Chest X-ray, PA view. Patient: 42 years old, sex F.
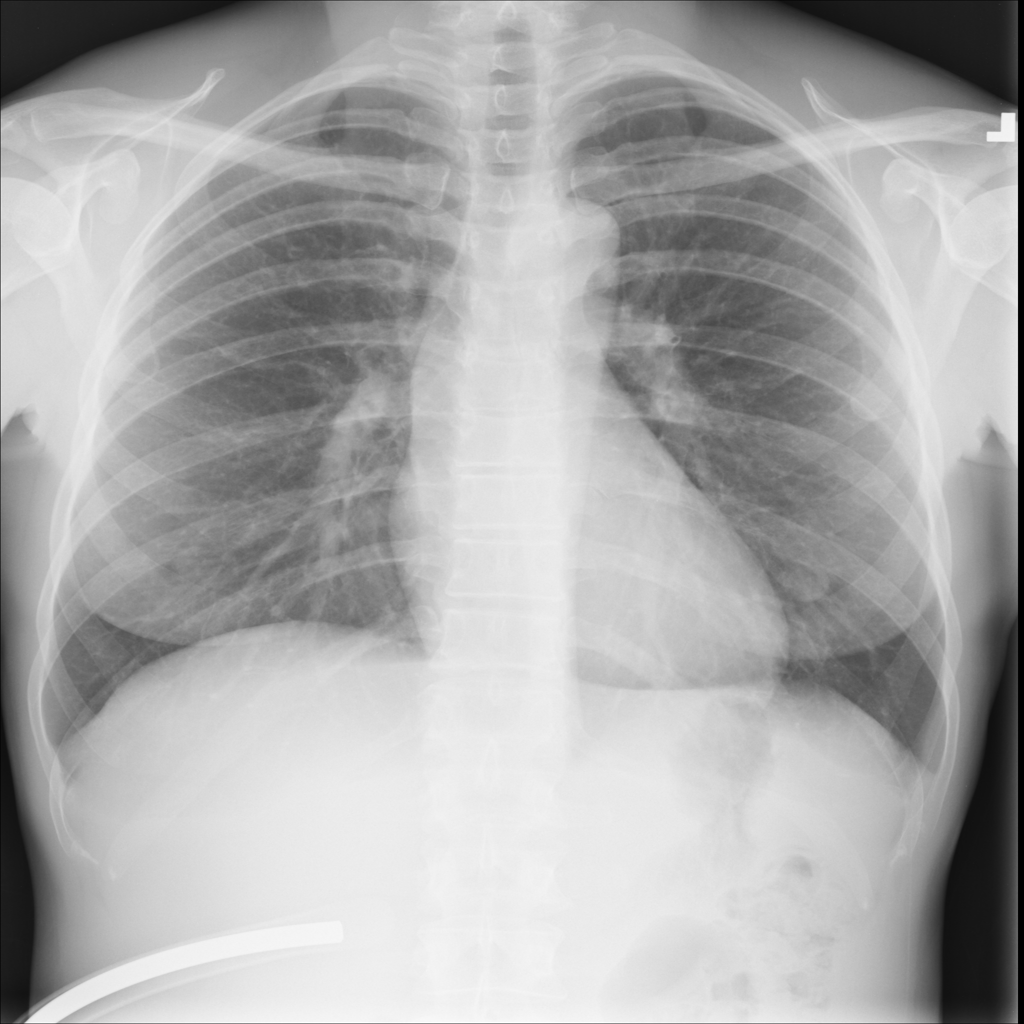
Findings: No Finding